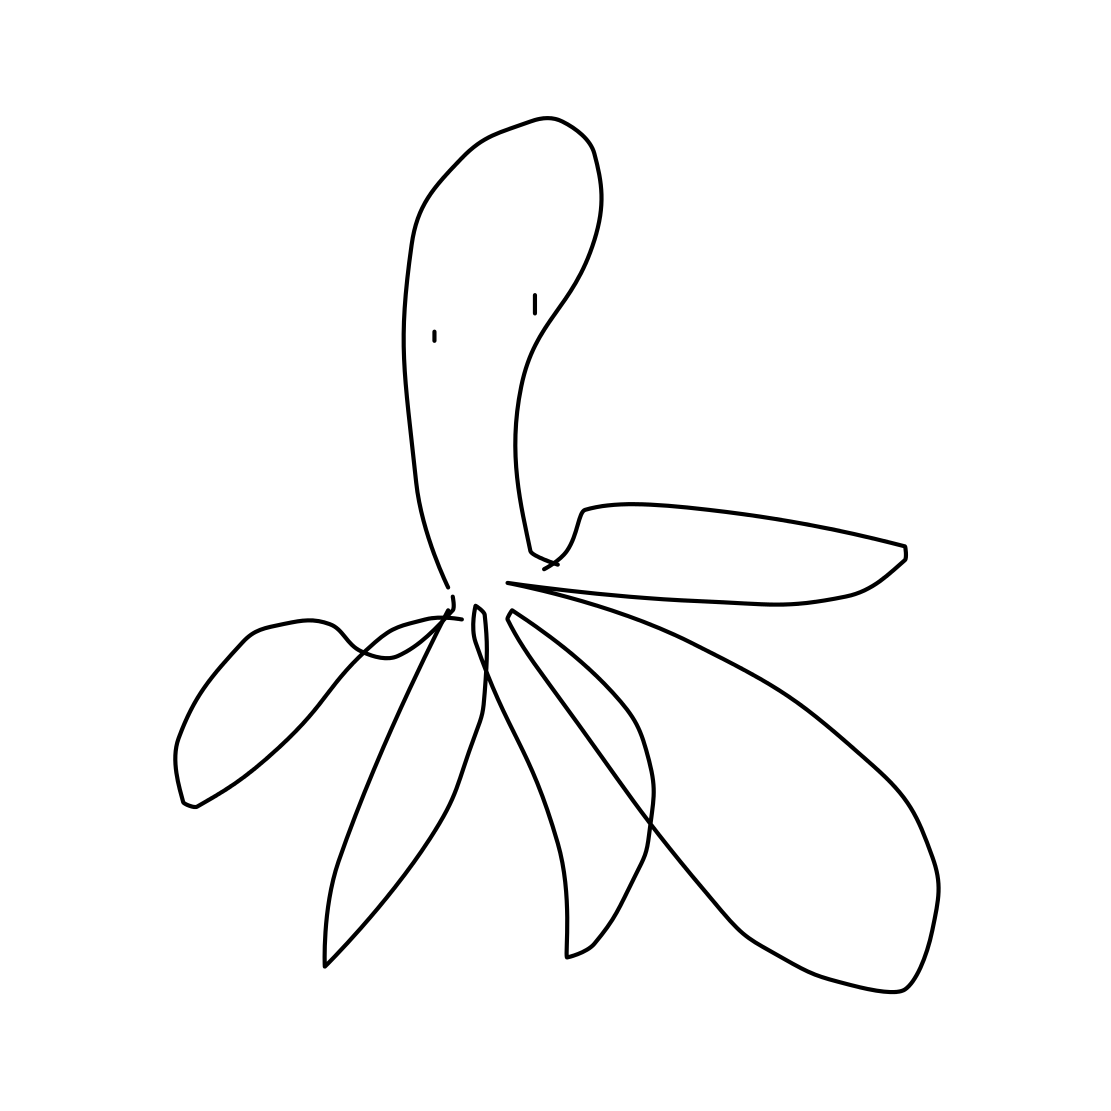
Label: octopus